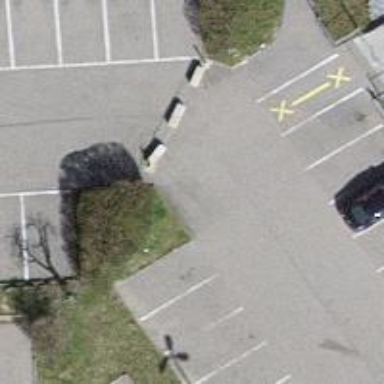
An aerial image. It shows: Block barrier.